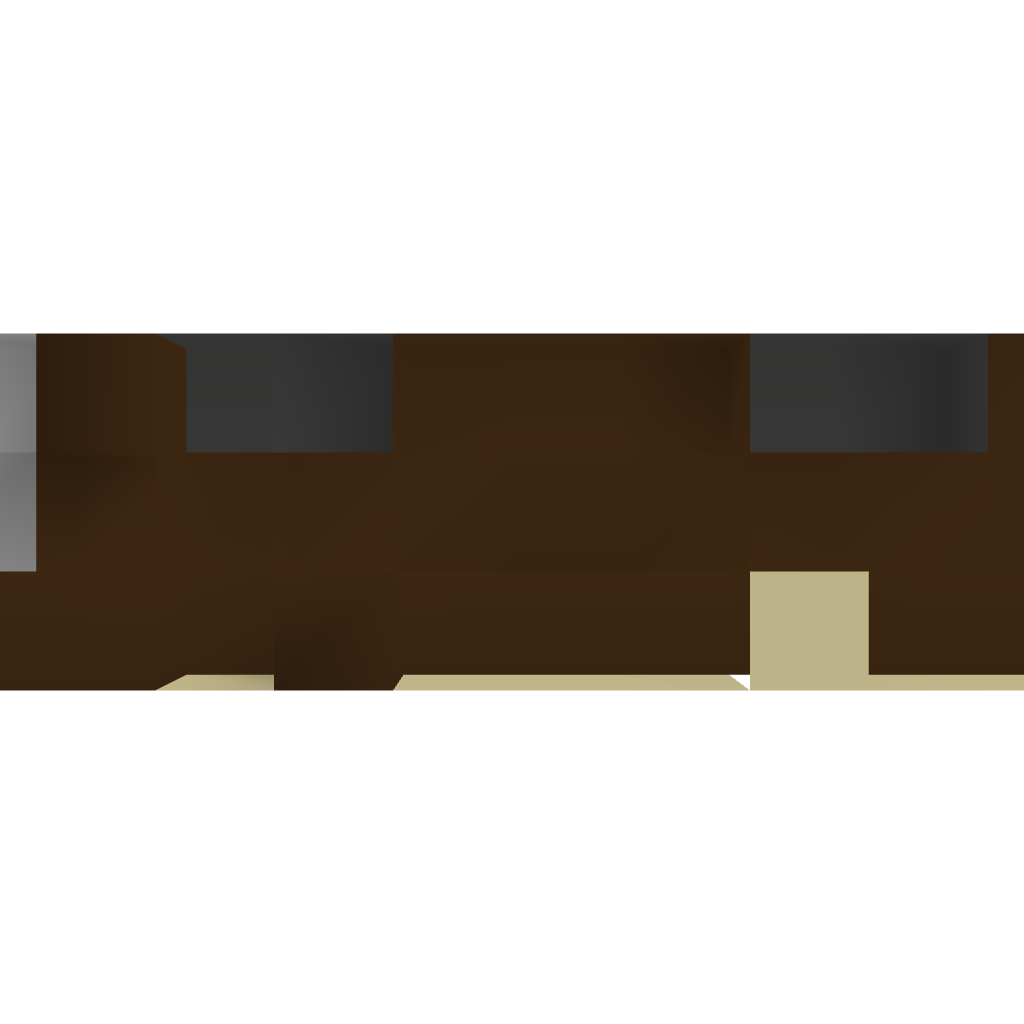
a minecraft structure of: small Western Style Jail